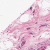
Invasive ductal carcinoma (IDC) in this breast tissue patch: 0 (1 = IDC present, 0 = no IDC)